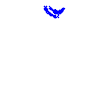
Particle: electron